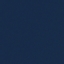
Label: SeaLake